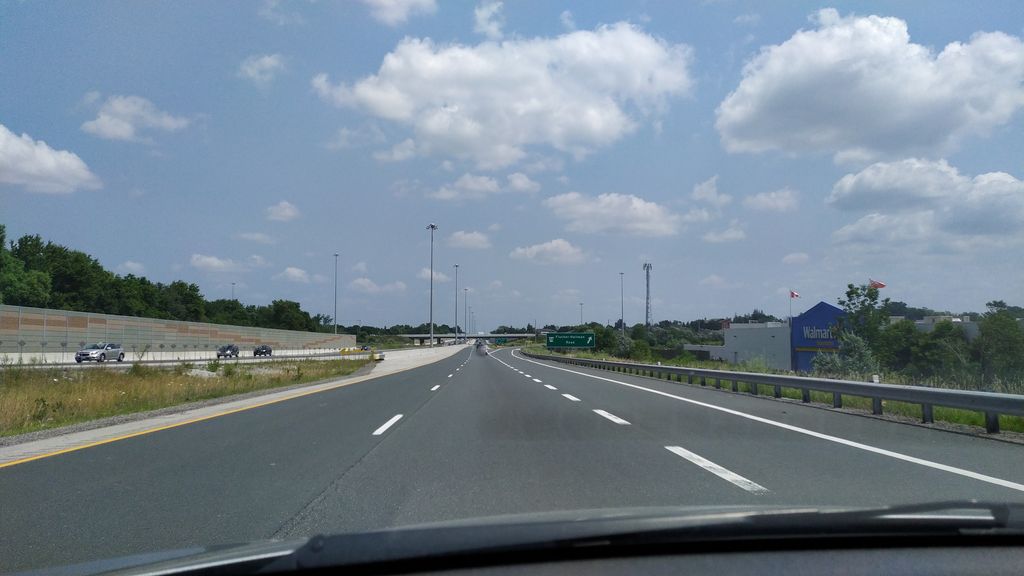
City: kitchener-waterloo